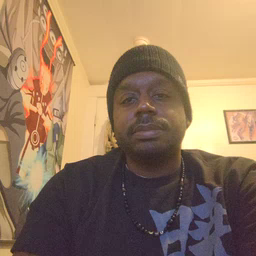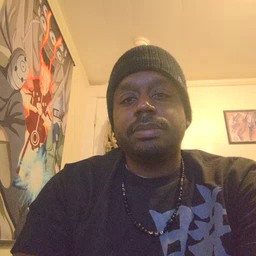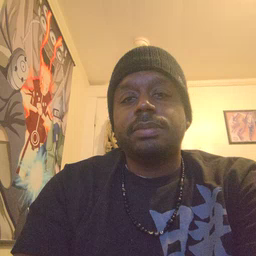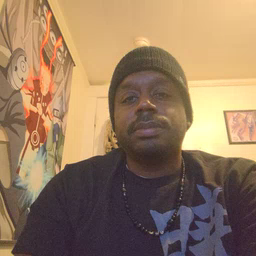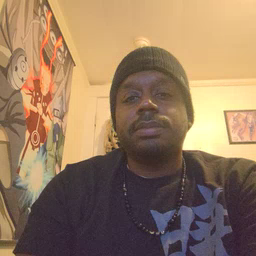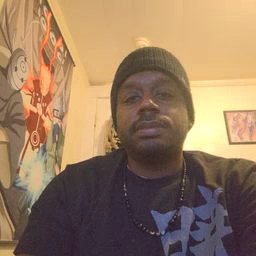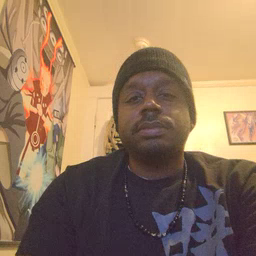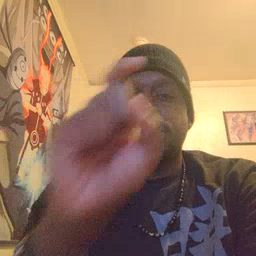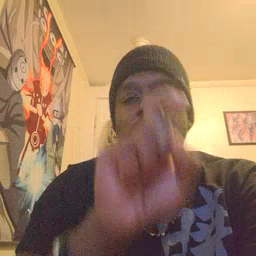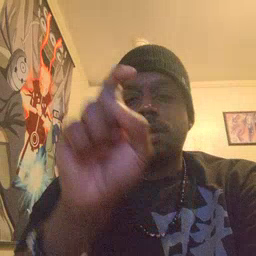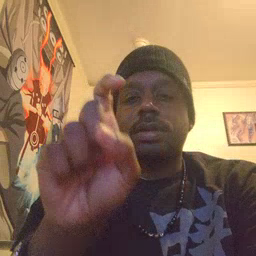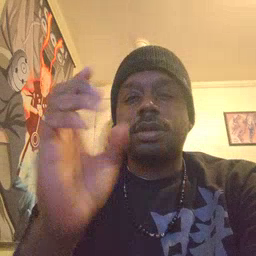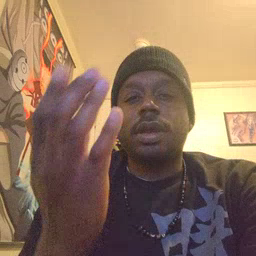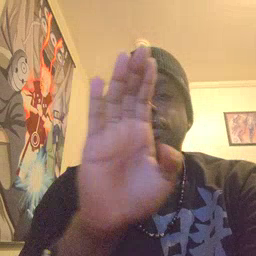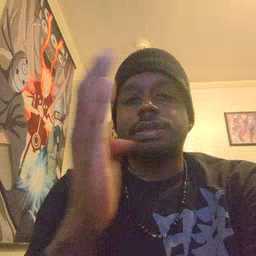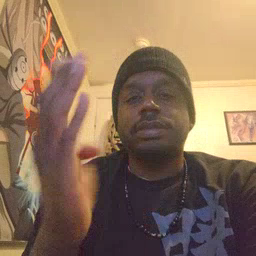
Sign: closet